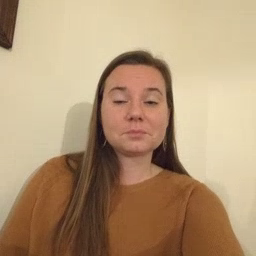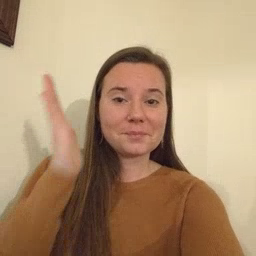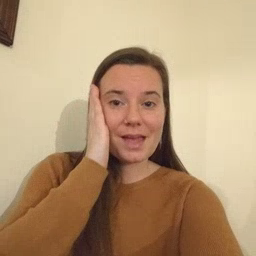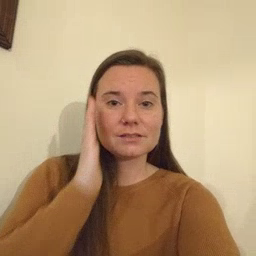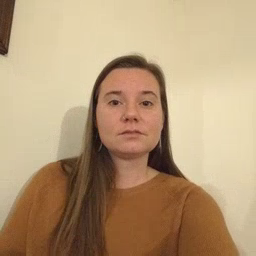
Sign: bed